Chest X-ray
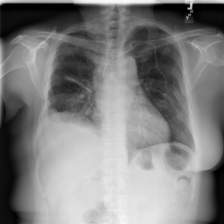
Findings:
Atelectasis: negative
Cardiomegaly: negative
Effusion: positive
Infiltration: negative
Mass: negative
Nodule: negative
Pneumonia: negative
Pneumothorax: negative
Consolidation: negative
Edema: negative
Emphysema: negative
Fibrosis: negative
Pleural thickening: negative
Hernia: negative